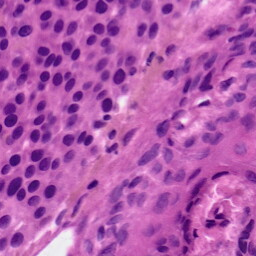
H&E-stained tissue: Skin